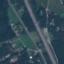
Land use / land cover class: Highway